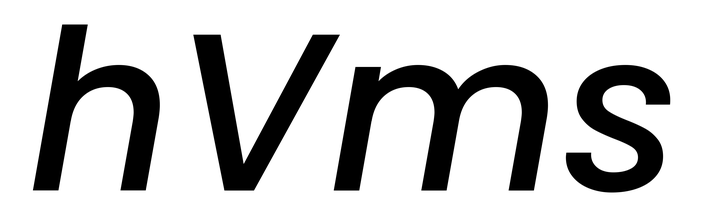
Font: Poppins-MediumItalic